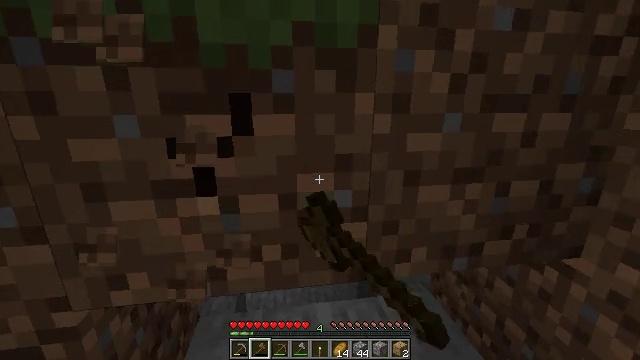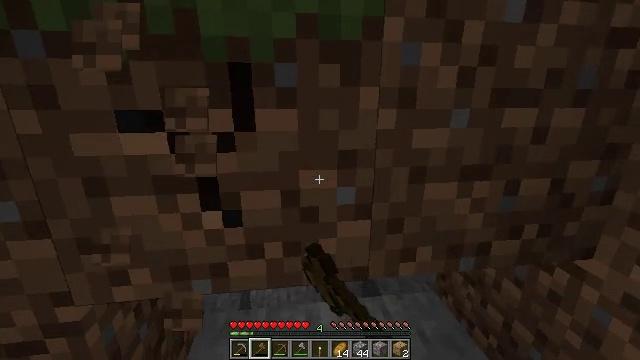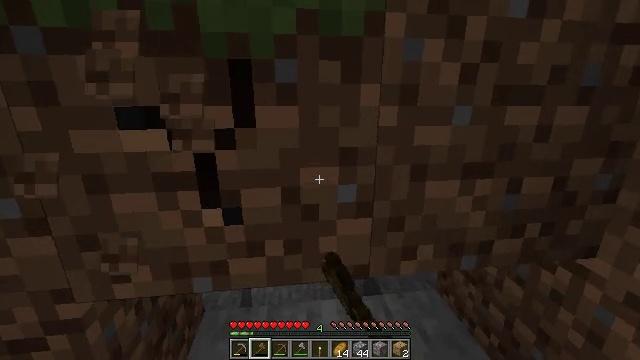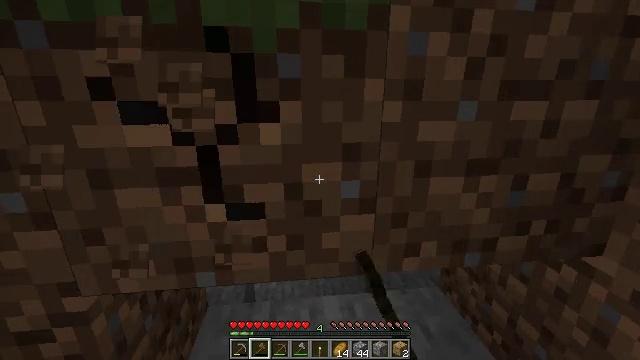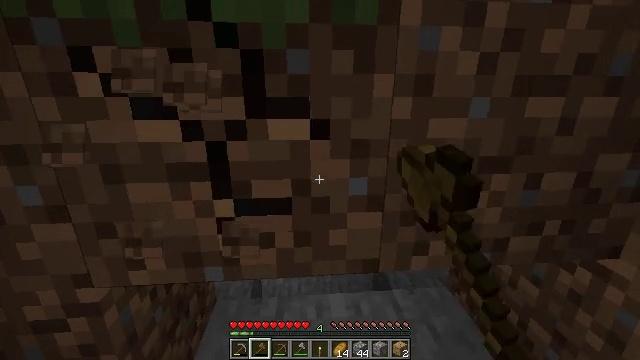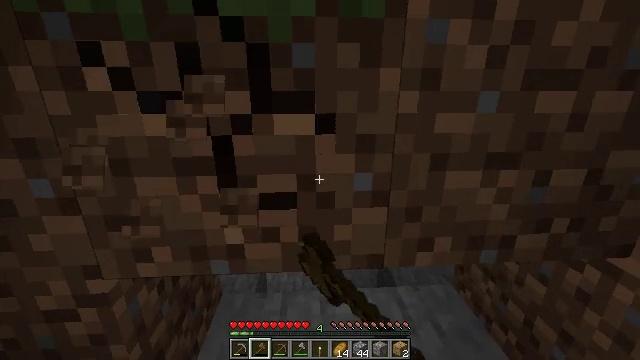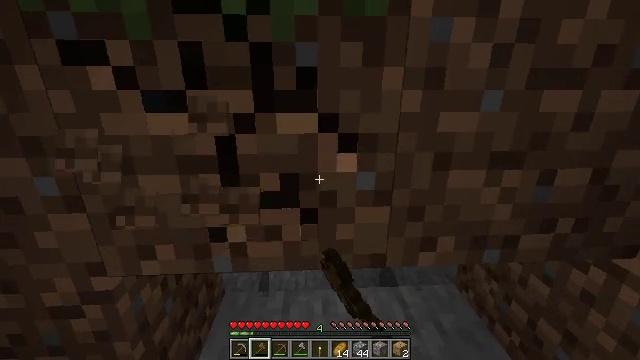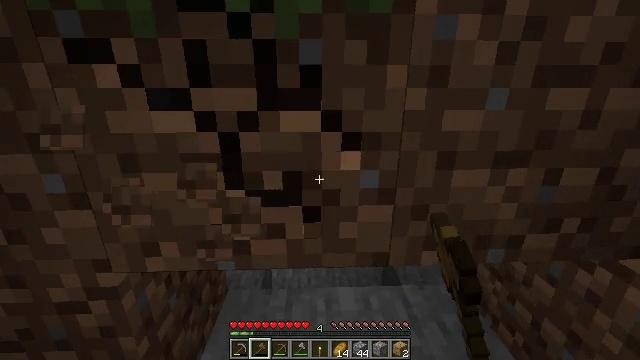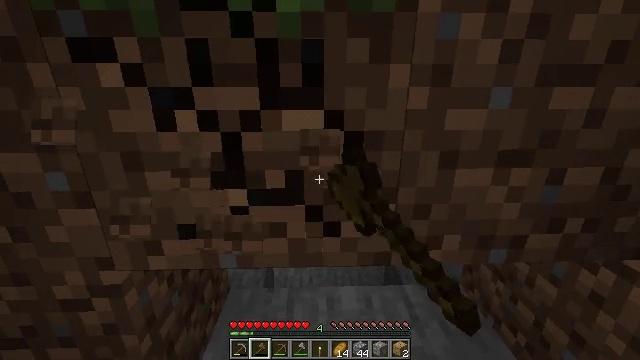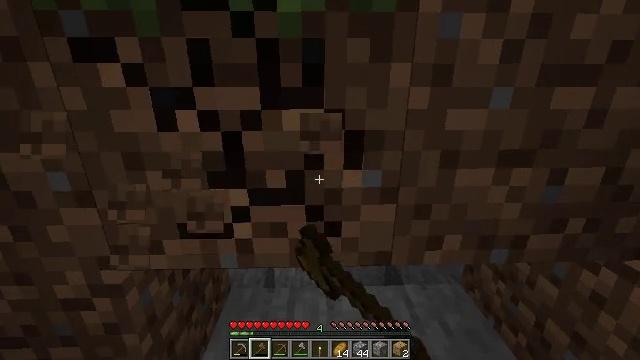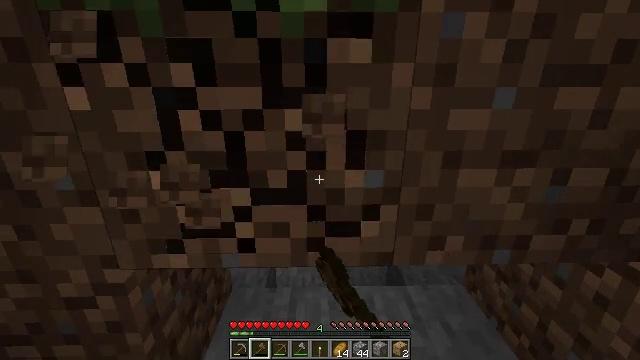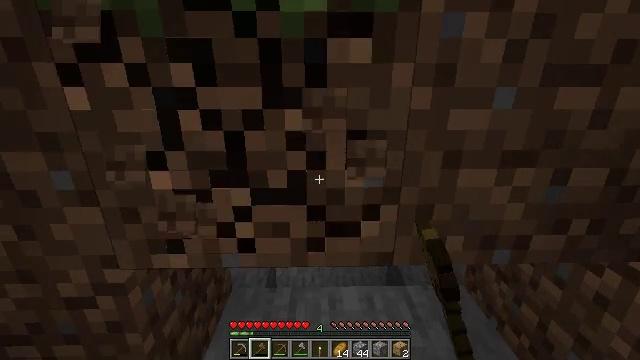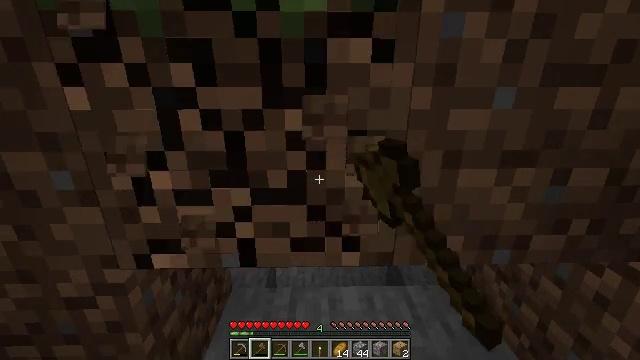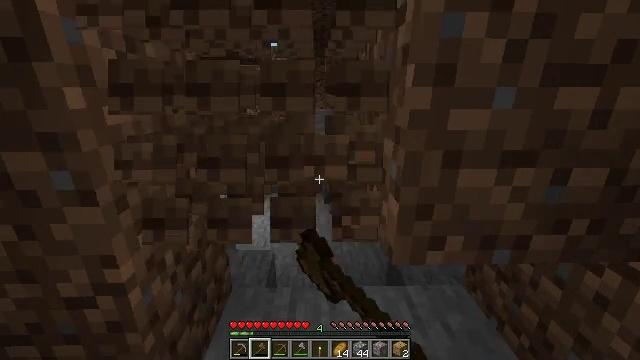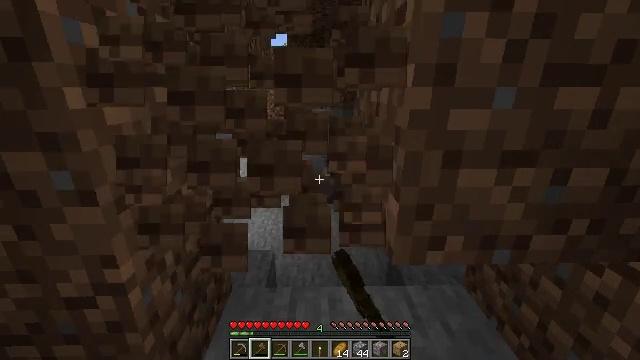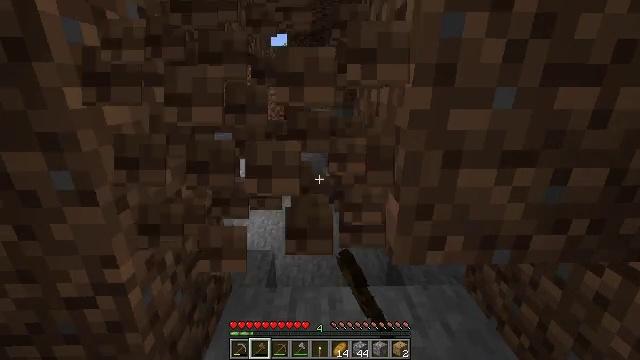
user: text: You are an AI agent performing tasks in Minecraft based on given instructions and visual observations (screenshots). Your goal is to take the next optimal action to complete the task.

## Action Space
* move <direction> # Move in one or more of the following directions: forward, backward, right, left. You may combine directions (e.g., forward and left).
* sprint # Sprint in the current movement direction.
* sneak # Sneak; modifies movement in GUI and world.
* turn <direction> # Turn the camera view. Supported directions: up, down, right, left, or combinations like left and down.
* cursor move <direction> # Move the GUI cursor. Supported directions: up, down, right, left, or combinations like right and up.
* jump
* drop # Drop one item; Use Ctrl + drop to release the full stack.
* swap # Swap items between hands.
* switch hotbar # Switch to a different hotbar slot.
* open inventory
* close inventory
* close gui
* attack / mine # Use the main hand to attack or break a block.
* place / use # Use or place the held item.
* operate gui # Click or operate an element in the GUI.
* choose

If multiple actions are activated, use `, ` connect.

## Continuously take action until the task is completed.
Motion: motion action
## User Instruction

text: Dig up the grass block for dirt.
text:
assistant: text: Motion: turn left, attack / mine
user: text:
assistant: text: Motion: attack / mine
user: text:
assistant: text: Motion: attack / mine
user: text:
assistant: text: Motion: turn left, attack / mine
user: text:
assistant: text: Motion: turn left, attack / mine
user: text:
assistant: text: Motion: attack / mine
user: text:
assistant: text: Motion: attack / mine
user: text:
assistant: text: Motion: attack / mine
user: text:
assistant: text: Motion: attack / mine
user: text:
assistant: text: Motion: attack / mine
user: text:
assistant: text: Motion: attack / mine
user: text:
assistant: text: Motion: attack / mine
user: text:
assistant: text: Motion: attack / mine
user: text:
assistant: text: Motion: attack / mine
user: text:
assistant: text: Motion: attack / mine
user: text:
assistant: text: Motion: attack / mine
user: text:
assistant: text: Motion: move forward, attack / mine
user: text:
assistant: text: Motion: move forward and move left, attack / mine
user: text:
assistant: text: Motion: attack / mine